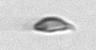
Label: Cryptophyta